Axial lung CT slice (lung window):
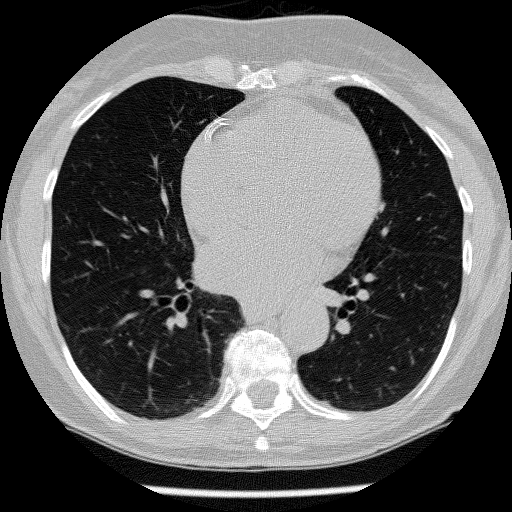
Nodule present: no